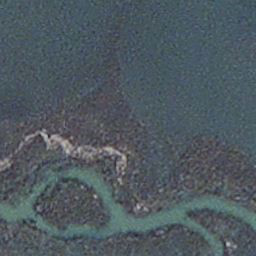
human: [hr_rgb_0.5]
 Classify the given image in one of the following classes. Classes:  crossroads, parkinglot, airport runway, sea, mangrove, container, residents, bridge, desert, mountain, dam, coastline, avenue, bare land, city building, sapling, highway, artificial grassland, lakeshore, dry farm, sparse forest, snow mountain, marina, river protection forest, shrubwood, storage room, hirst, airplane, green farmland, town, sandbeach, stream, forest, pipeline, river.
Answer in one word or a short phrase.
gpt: stream